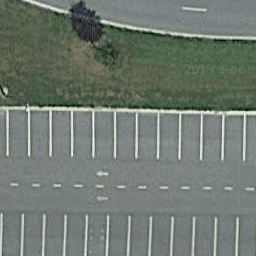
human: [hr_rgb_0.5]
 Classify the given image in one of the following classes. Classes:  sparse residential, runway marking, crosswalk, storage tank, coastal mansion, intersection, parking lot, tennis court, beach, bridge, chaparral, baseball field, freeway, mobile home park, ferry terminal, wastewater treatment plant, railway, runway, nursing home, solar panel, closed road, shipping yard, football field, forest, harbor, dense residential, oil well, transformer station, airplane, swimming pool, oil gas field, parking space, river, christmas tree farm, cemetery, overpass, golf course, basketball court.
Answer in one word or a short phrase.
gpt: parking space